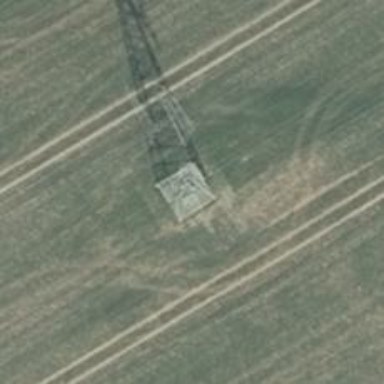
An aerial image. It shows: Power tower.